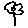
Label: flower